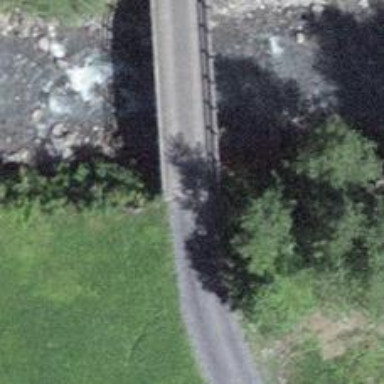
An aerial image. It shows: Track crossing bridge with grade 2 tracktype.